Interaction volume radius: 10 \u00c5
Interaction volume height: 30 \u00c5
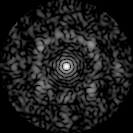
Disorder parameter: 0.7044